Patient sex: M
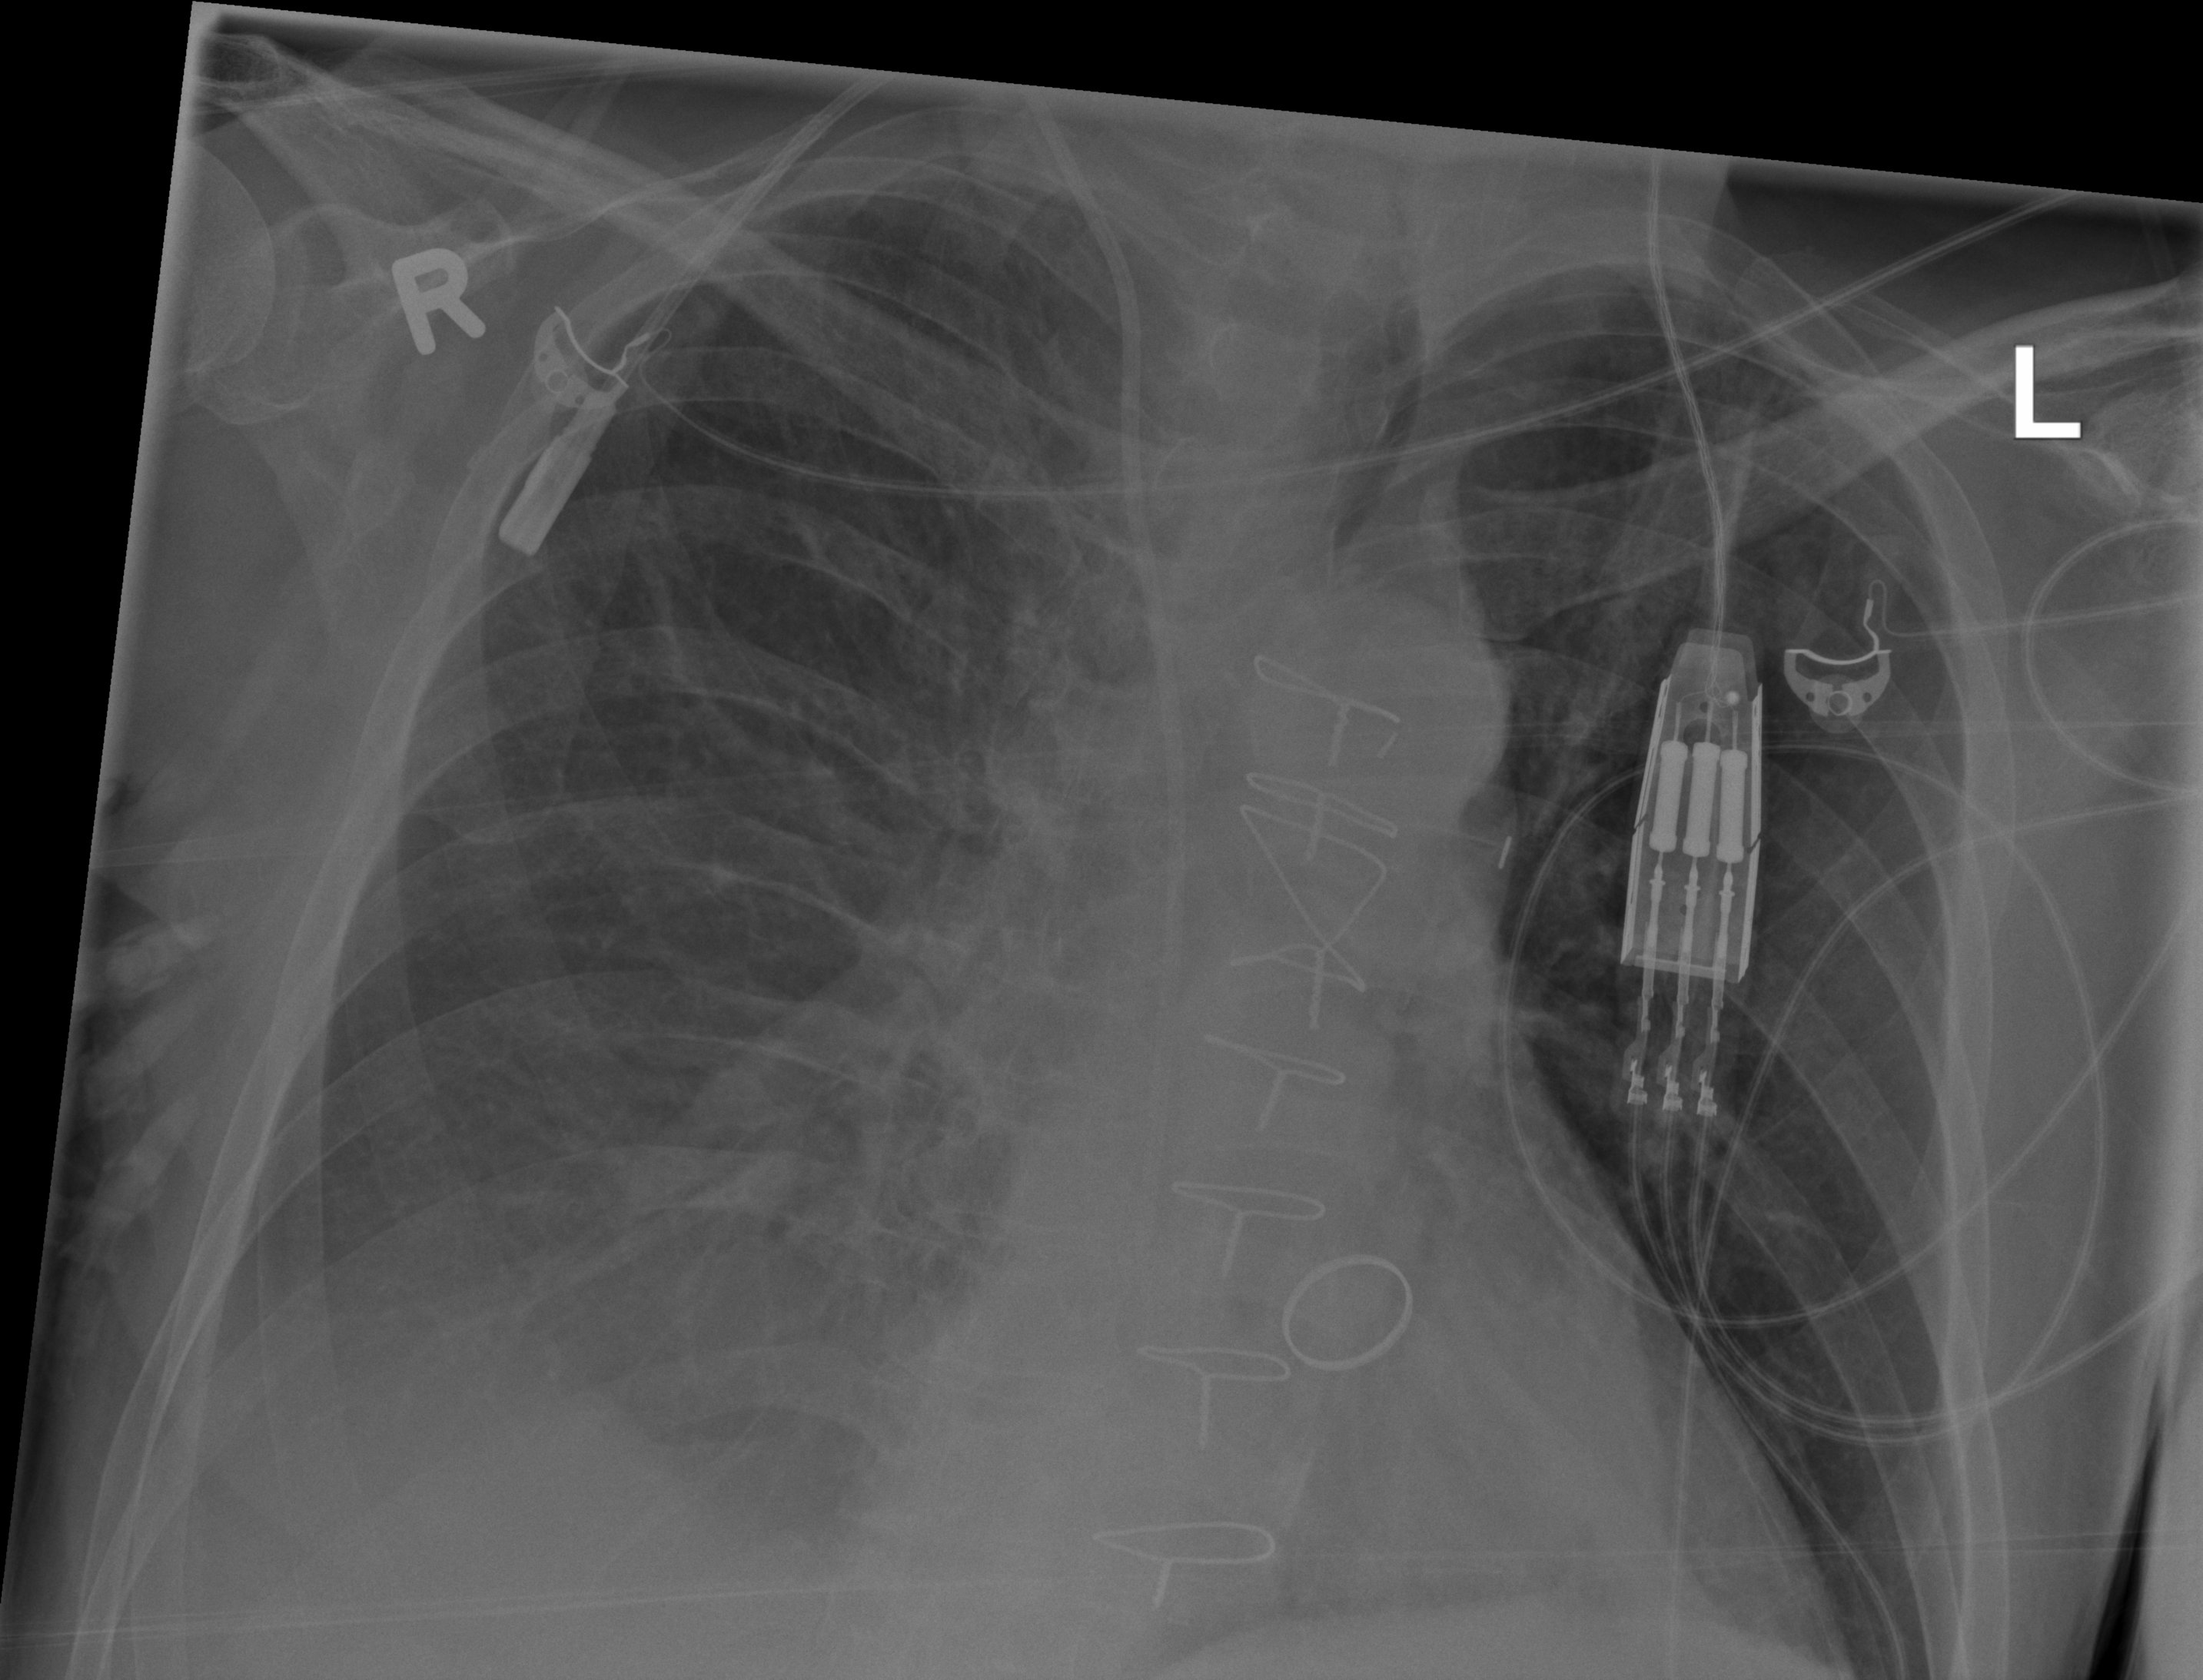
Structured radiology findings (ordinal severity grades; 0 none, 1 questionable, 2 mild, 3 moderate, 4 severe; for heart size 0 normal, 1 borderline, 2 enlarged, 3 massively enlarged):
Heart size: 2
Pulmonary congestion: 2
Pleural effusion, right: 0
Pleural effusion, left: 2
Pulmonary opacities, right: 2
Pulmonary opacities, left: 0
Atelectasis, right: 2
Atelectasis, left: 0